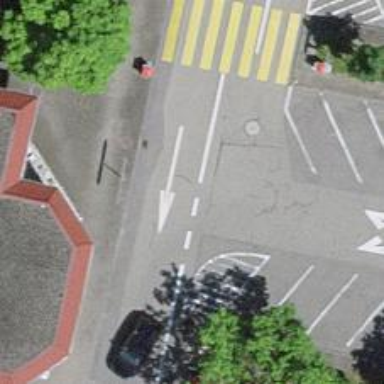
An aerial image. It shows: Asphalt road designated for service vehicles.